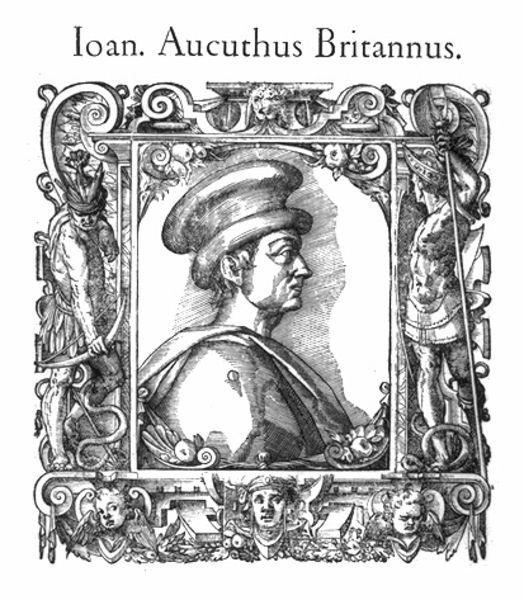
Titel: Bildnis des Sir John Hawkwood
Künstler: Tobias Stimmer
Institution: (Seriendruck)
Schlagwörter: flügel, kopf, mann, schatten, umhang, weiß, blumen, hut, köpfe, mund, männer, nase, ohr, profil, schwarz, stirn, zeichnung, blick, obst, tuch, ornament, augen, falten, rahmen, bild, bildnis, portrait, porträt, auge, haare, mantel, england, engel, früchte, bogen, grafik, figuren, lanze, soldaten, ernst, inschrift, ornamente, seitenansicht, verzierung, rechteck, druck, stich, uniform, waffen, waffe, überschrift, schlange, schraffiert, bleistift, helm, mythologie, rüstung, gravur, druckg, schnörkel, harnisch, skulpturen, voluten, schlangen, speer, schnecke, schnecken, putten, ornamentik, putti, pfeil, johann, kringel, buchmalerei, seriendruck, rafik, großbritannien, rahumg, volut